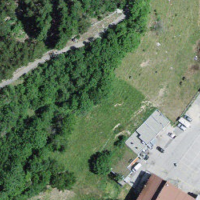
EUNIS habitat code: 45
Species observed at this site:
Berberis vulgaris